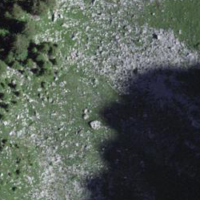
EUNIS habitat code: 23
Species observed at this site:
Campanula glomerata